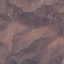
Land use / land cover: HerbaceousVegetation